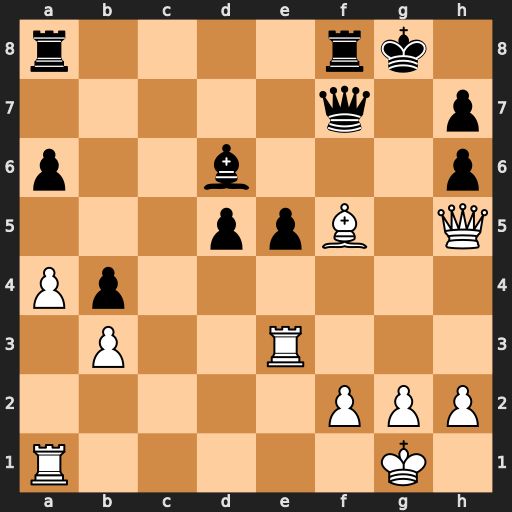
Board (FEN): r4rk1/5q1p/p2b3p/3ppB1Q/Pp6/1P2R3/5PPP/R5K1
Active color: w
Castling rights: -
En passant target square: -
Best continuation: Qxh6 Qxf5 Rg3+